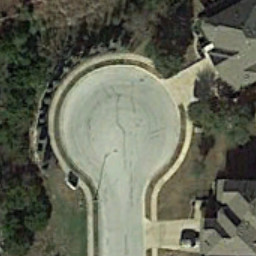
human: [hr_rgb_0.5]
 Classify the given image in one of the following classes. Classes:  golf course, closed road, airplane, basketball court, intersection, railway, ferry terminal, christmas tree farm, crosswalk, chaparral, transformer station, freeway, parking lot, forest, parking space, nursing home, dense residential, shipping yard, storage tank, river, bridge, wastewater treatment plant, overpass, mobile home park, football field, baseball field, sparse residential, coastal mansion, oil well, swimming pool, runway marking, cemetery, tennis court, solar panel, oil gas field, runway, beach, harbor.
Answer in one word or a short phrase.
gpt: closed road